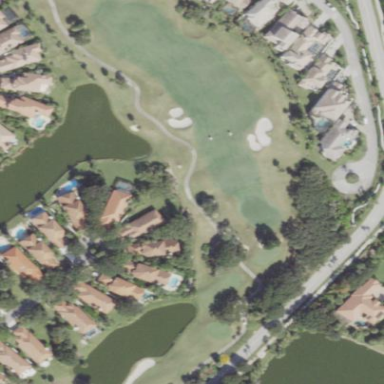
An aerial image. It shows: Golf course.